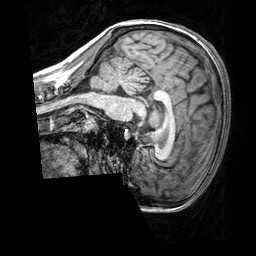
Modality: T1w
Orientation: sagittal
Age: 30
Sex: female
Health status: healthy
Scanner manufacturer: siemens
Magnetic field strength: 3 T
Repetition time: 2.3 s
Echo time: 0.00303 s